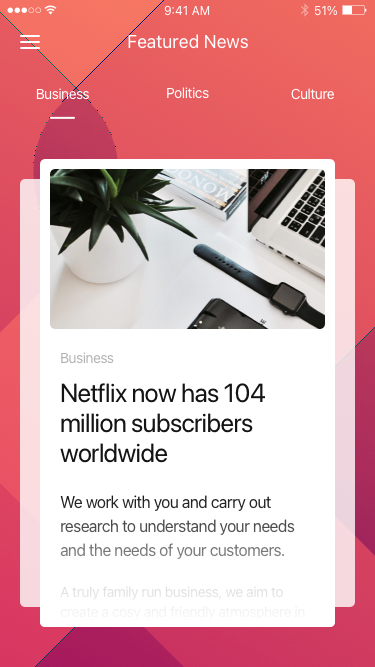
Text in this UI design:
A truly family run business, we aim to create a cosy and friendly atmosphere in
We work with you and carry out research to understand your needs and the needs of your customers.
Netflix now has 104 million subscribers worldwide
Business
Business
Culture
Politics
Featured News